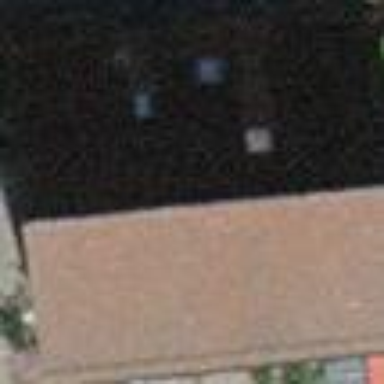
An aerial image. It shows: Building with tiled roof.